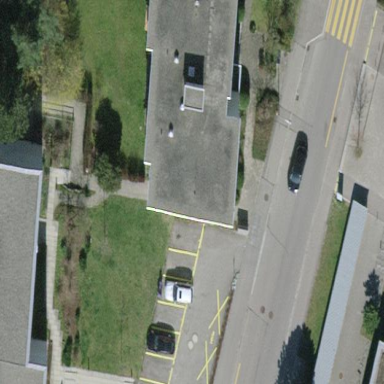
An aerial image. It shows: Flat roofed apartment building.